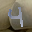
Label: 4